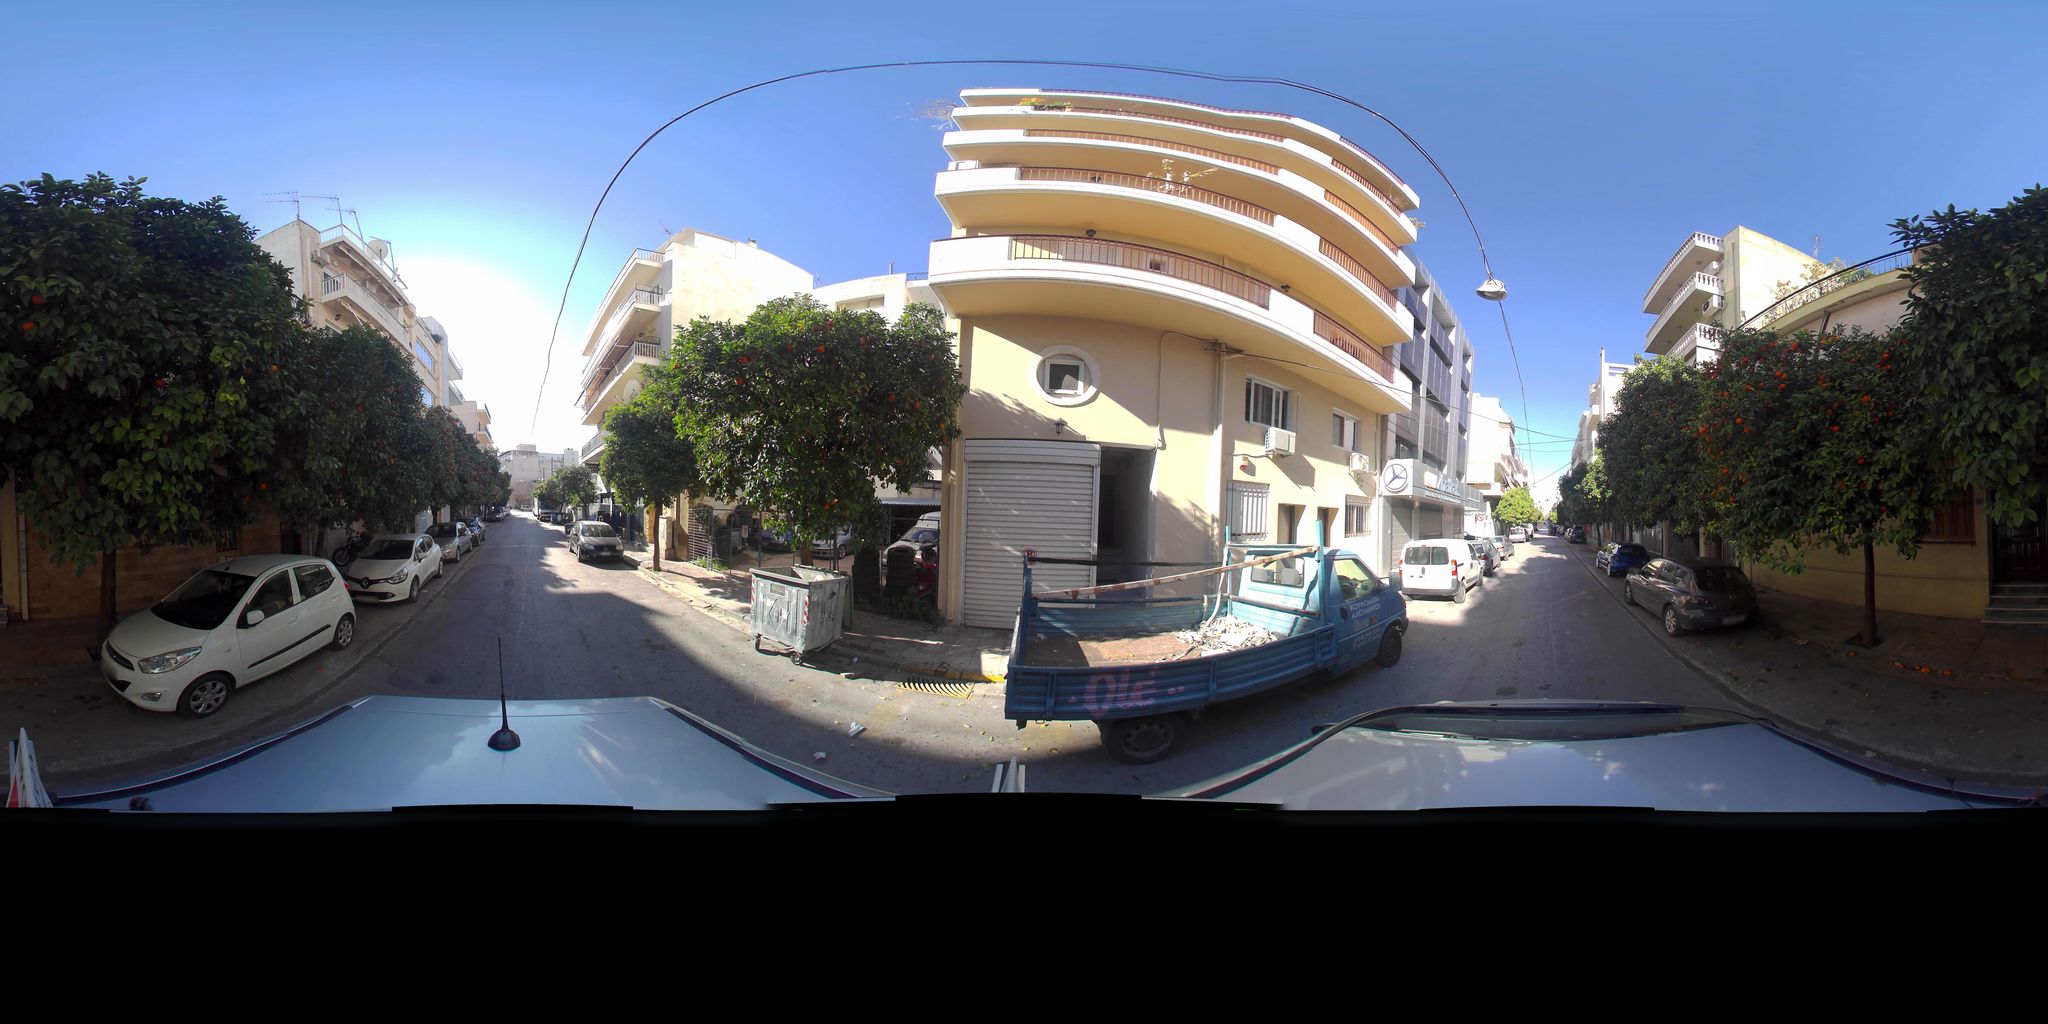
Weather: clear
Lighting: day
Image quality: good
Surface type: driving surface
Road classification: residential
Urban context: urban centre
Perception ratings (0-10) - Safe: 2.09, Lively: 6.57, Beautiful: 4.29, Boring: 6.69, Depressing: 8, Wealthy: 2.75